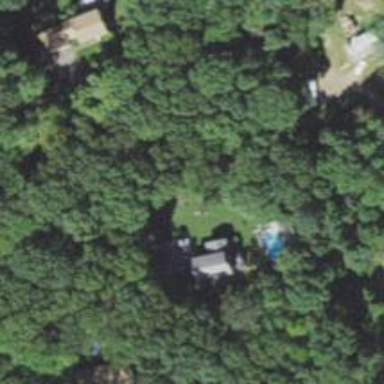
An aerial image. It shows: Residential driveway.